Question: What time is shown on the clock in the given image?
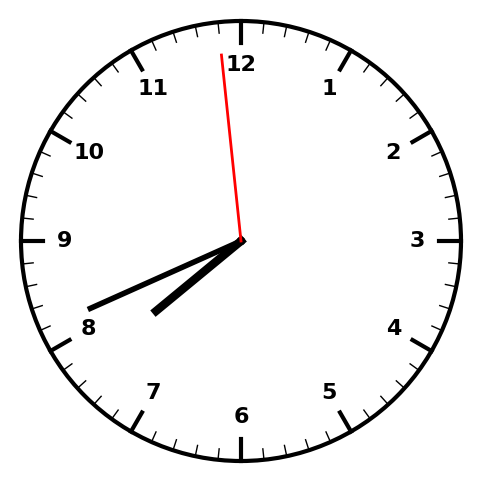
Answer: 07:40:59